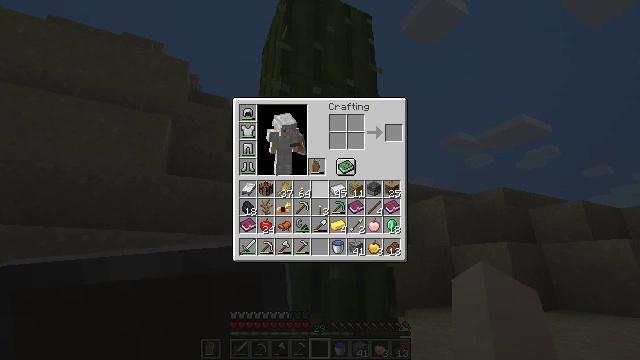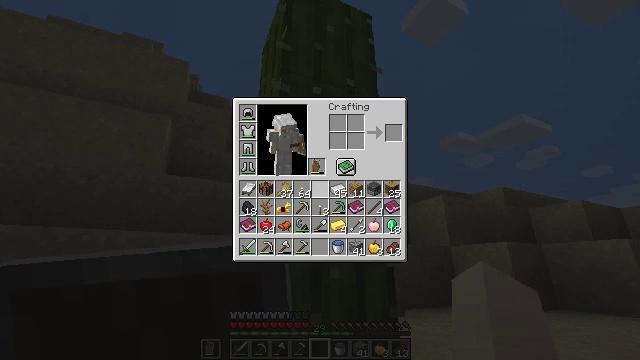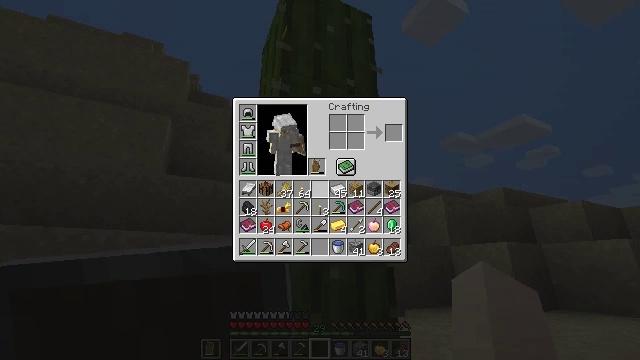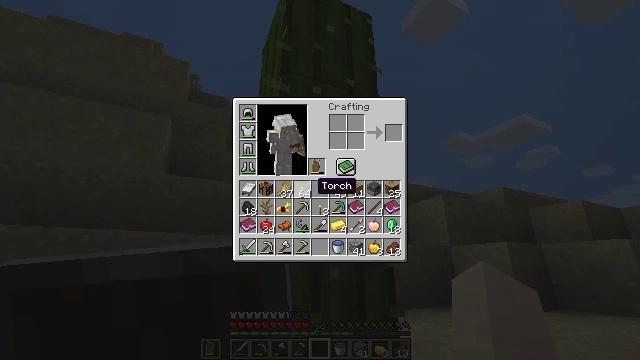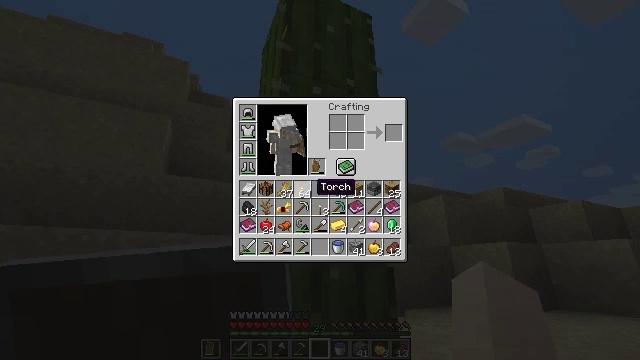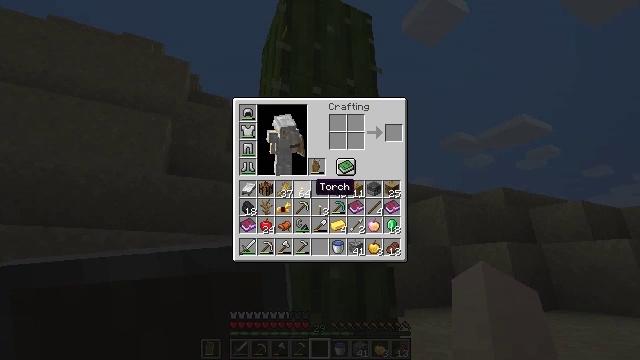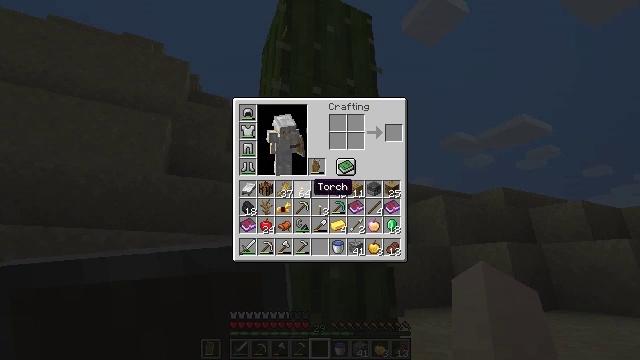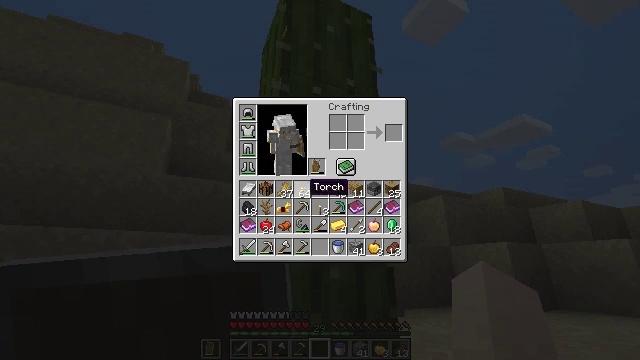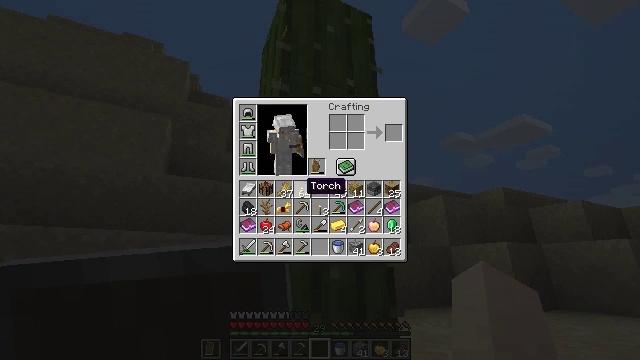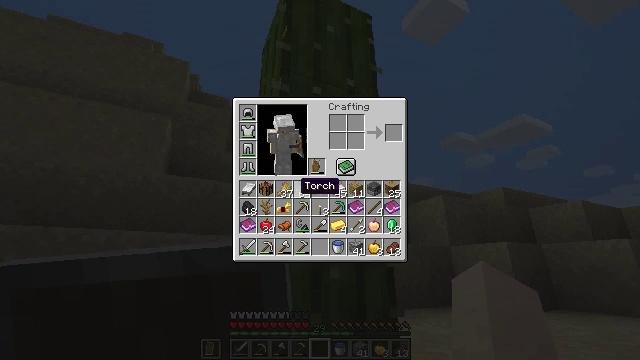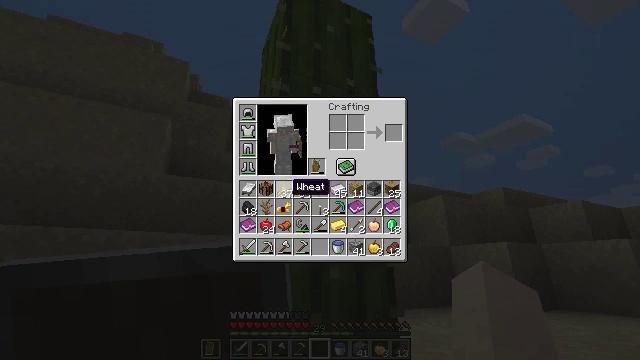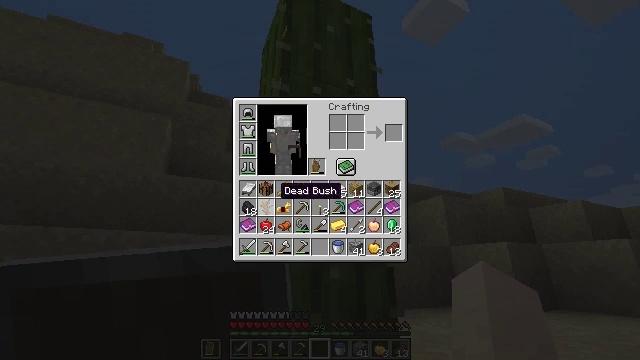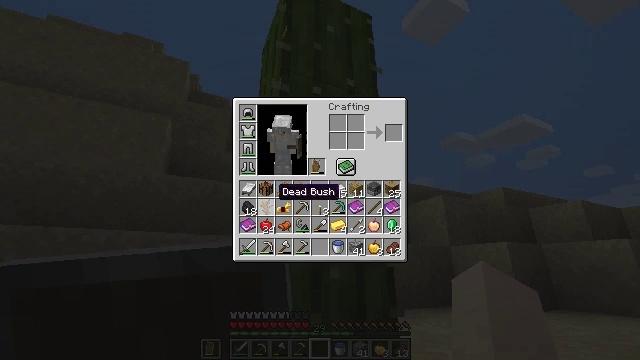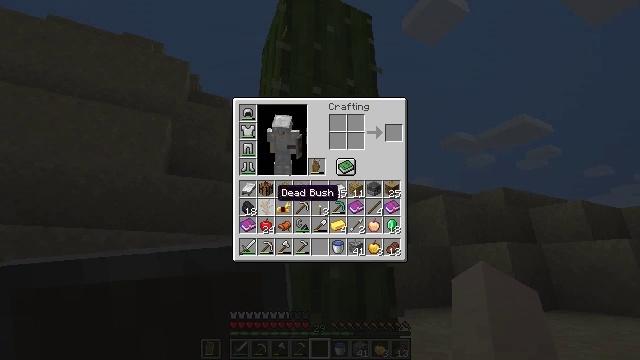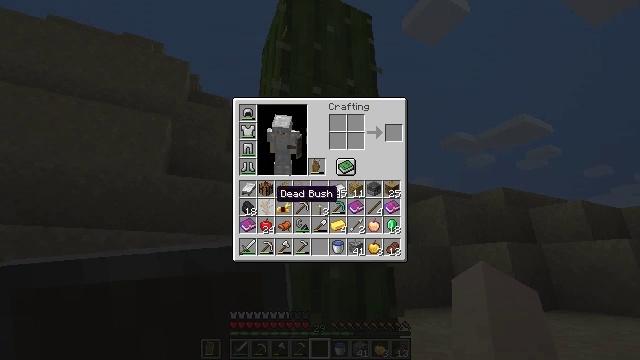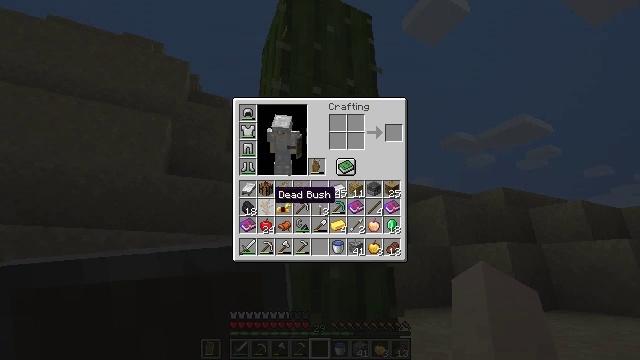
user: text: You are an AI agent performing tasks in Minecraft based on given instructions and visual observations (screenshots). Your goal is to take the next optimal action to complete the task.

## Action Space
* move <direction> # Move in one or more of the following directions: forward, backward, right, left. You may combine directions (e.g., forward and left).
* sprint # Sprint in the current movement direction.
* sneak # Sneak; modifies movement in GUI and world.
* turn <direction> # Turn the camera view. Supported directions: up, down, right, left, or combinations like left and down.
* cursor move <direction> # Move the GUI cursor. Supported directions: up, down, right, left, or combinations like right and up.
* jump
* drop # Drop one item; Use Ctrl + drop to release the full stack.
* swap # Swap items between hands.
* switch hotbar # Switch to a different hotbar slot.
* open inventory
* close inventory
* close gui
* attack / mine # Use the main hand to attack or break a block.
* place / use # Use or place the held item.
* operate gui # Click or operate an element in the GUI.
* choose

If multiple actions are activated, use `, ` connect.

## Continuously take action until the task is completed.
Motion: motion action
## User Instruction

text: Drop a dead bush.
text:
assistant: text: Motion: no_op
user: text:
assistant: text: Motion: no_op
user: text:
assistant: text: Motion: no_op
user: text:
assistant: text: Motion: no_op
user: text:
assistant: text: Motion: no_op
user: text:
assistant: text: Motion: no_op
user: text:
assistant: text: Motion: no_op
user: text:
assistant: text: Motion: no_op
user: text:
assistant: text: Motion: no_op
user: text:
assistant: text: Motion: cursor move left
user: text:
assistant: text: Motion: cursor move left
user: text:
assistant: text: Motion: no_op
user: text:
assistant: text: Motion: no_op
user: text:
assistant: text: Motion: no_op
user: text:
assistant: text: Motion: no_op
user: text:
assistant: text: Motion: no_op
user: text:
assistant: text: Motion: operate gui
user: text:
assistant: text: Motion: operate gui
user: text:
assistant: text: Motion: operate gui
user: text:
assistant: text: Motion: no_op
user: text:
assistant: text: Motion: cursor move left
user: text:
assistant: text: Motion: cursor move left
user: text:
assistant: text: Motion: cursor move left
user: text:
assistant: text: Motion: no_op
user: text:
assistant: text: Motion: operate gui
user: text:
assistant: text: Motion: operate gui
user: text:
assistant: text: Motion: operate gui
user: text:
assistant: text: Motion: no_op
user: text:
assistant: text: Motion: no_op
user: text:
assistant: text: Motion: no_op